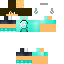
A female human skin with pale skin, wearing brown crown dressed in a blue tshirt and black pants, featuring a closed mouth.